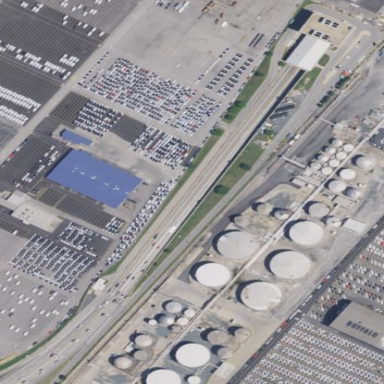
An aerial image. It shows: Industrial area.